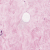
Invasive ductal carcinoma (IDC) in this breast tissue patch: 0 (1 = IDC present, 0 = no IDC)